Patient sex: M
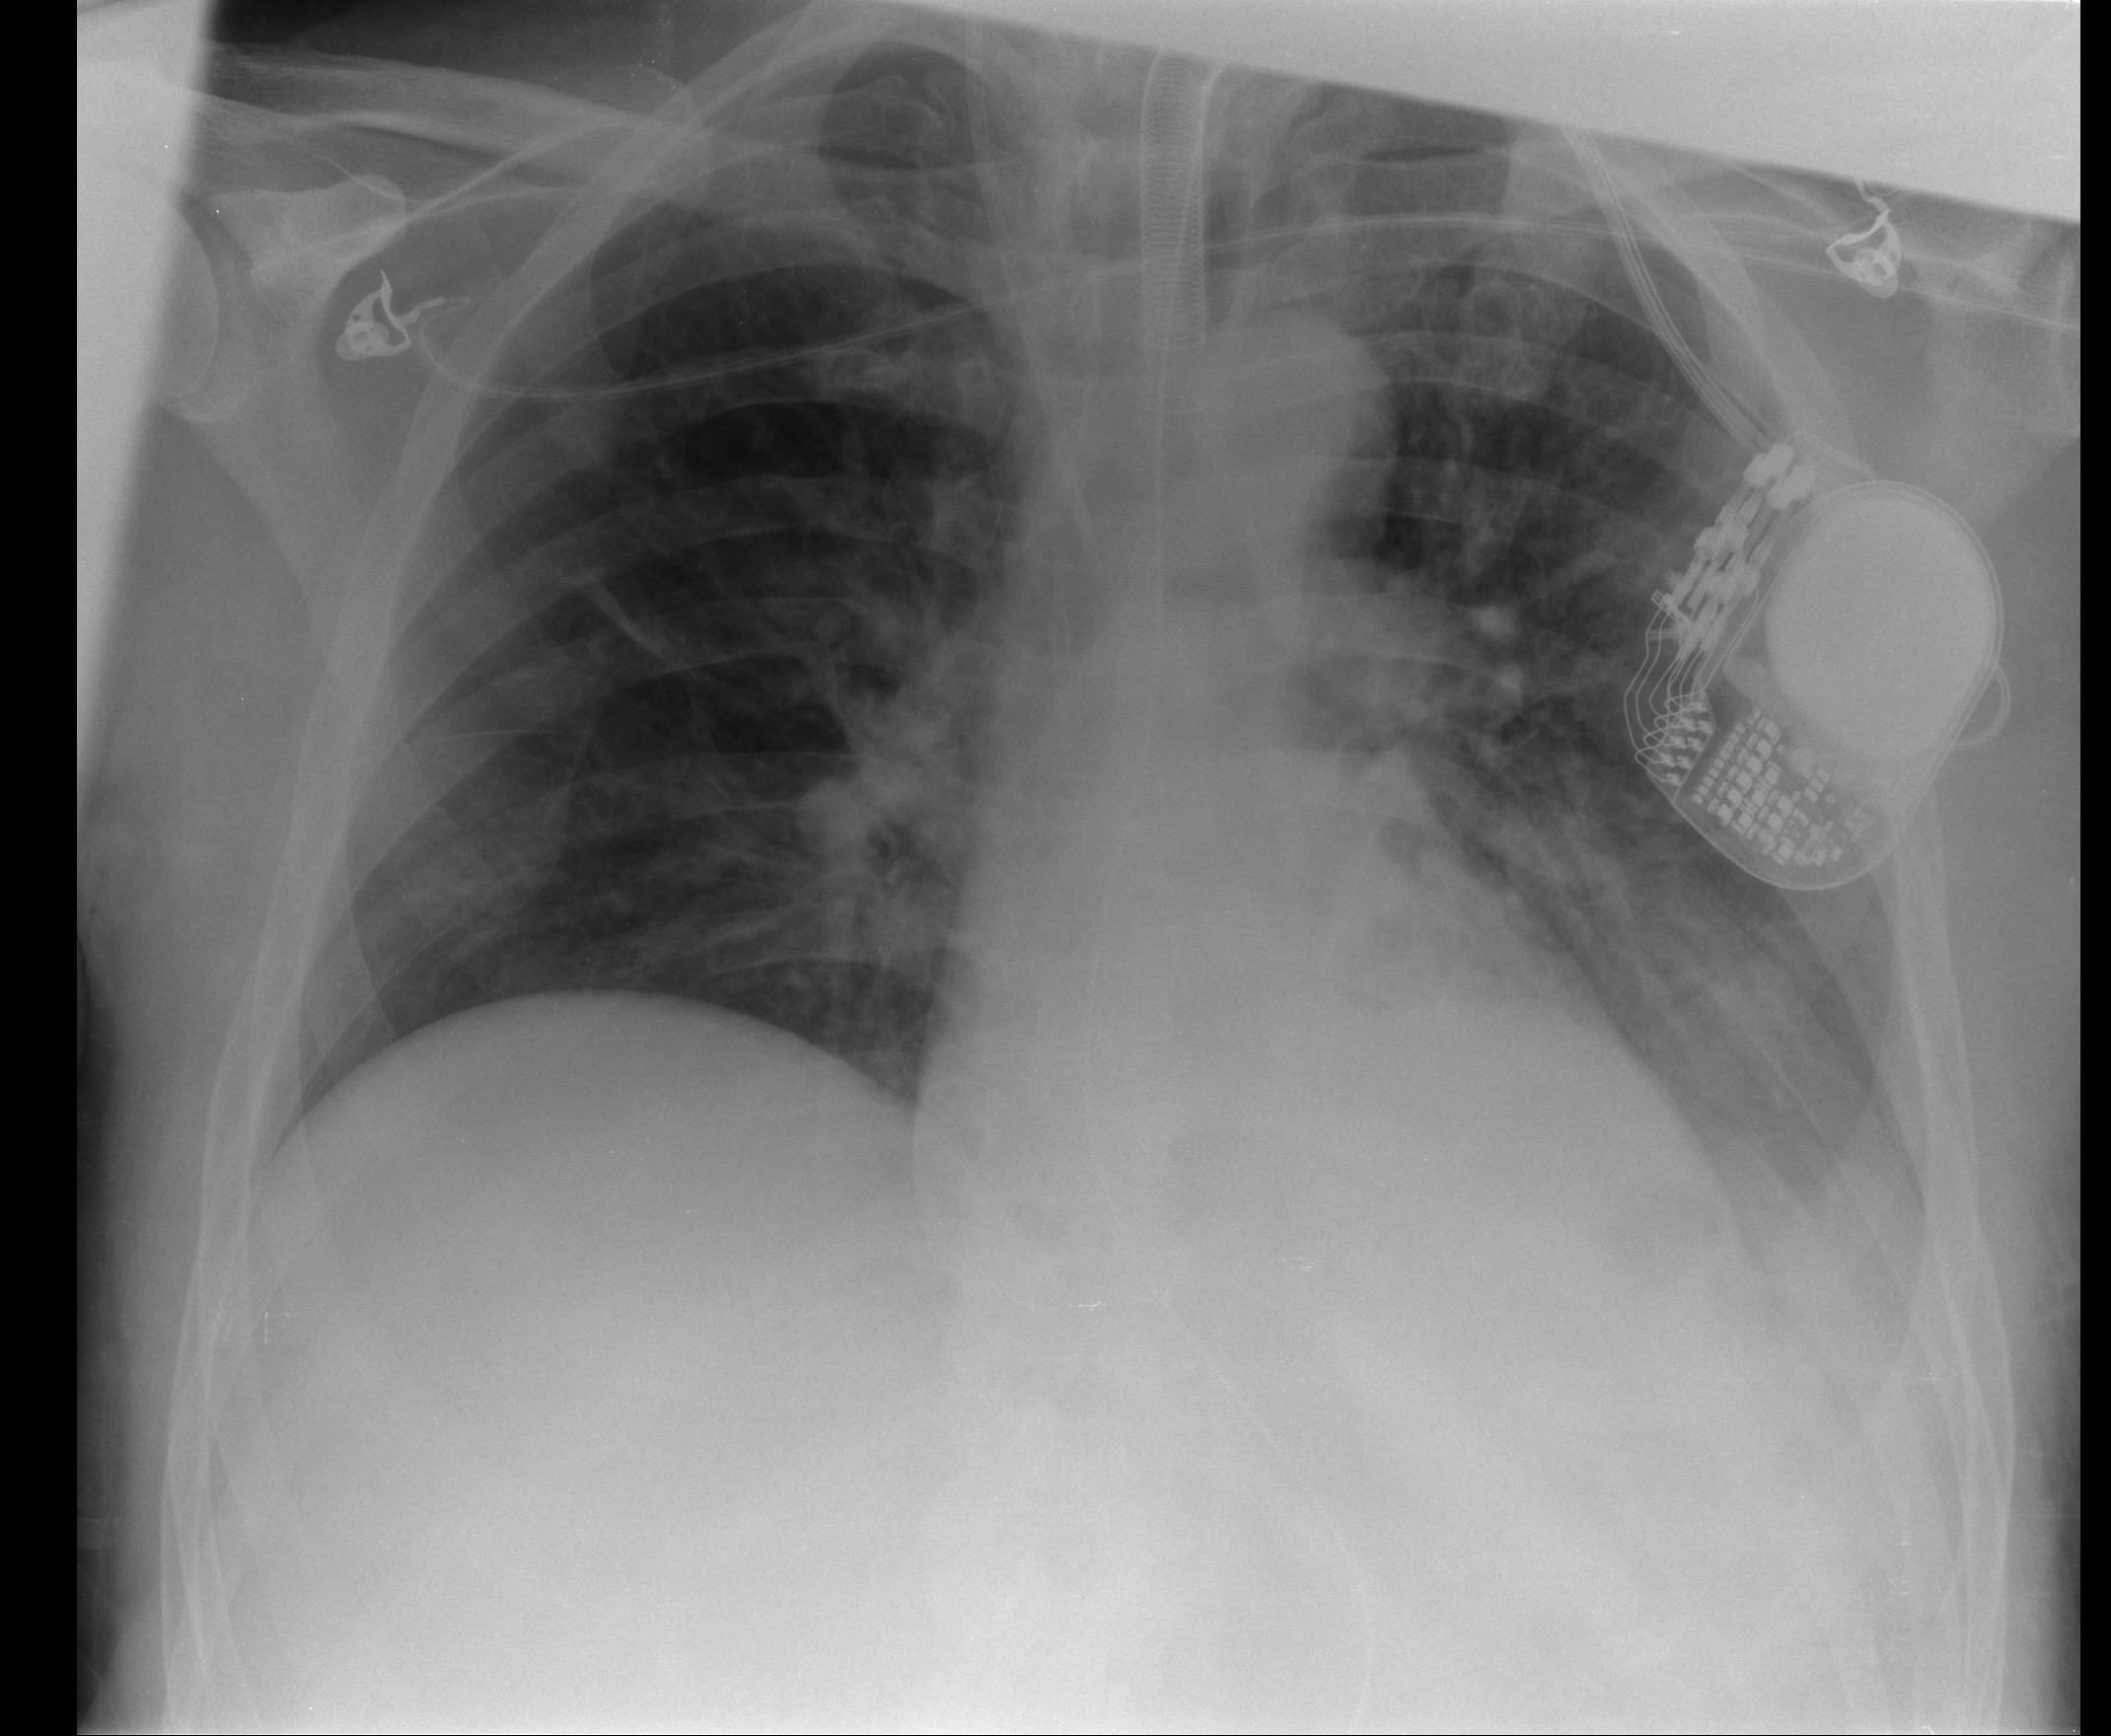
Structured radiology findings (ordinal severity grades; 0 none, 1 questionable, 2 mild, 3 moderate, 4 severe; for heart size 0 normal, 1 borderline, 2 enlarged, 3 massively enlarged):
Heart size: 2
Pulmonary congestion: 2
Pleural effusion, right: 0
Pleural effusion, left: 2
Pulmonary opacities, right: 1
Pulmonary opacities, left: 2
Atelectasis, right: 1
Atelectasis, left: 2